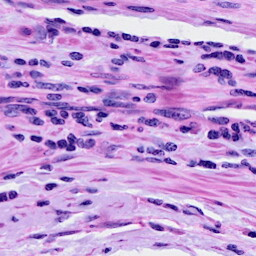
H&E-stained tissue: Cervix